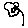
Label: flower